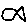
Label: fish